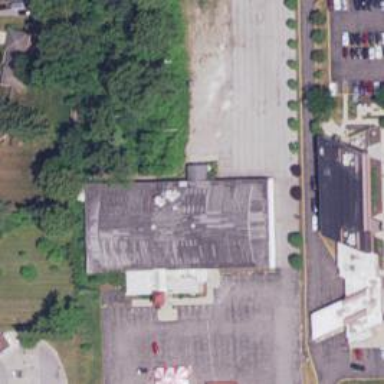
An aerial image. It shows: Building with bowling alley inside.